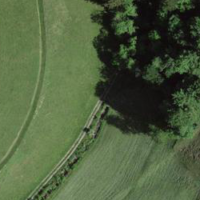
EUNIS habitat code: 52
Species observed at this site:
Mercurialis perennis